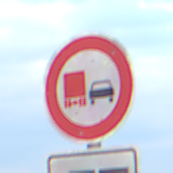
Verkehrszeichen: UeberholverbotKraftfahrzeuge
Zusatzzeichen unten: HinweisDurchSinnbild16
Umgebung: Outdoor, Nature
Tageszeit: SunriseSunset
Wetter: PartlyCloudy
Licht: Natural
Jahreszeit: NotSpecified
Kontrast: LowContrast